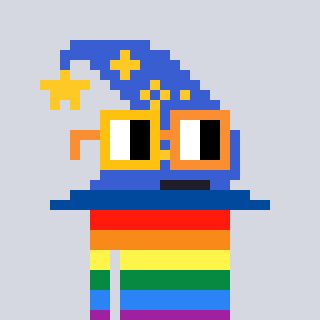
a pixel art character with square yellow and orange glasses, a wizard hat-shaped head and a green-colored body on a cool background